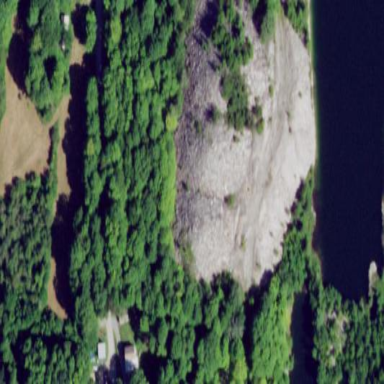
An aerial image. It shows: Quarry area.